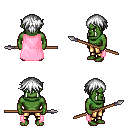
a pixel art fantasy rpg character, male body template, orc, green skin, pink cape, gold greaves, white short bangs hairstyle, spear, four views (front, back, left, right), 2x2 character sprite sheet, small pixel art, hard edges, no anti-aliasing